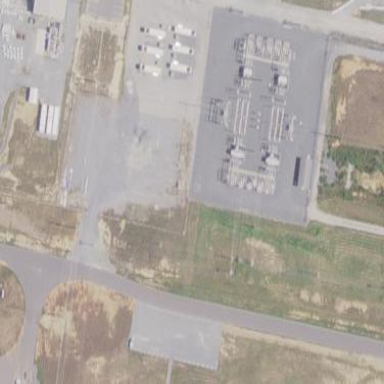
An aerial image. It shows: Distribution substation surrounded by fence.